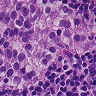
Metastatic tissue present: yes